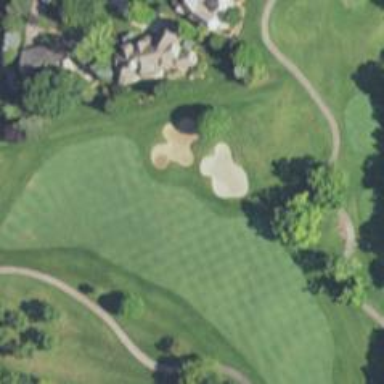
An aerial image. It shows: Golf hole.